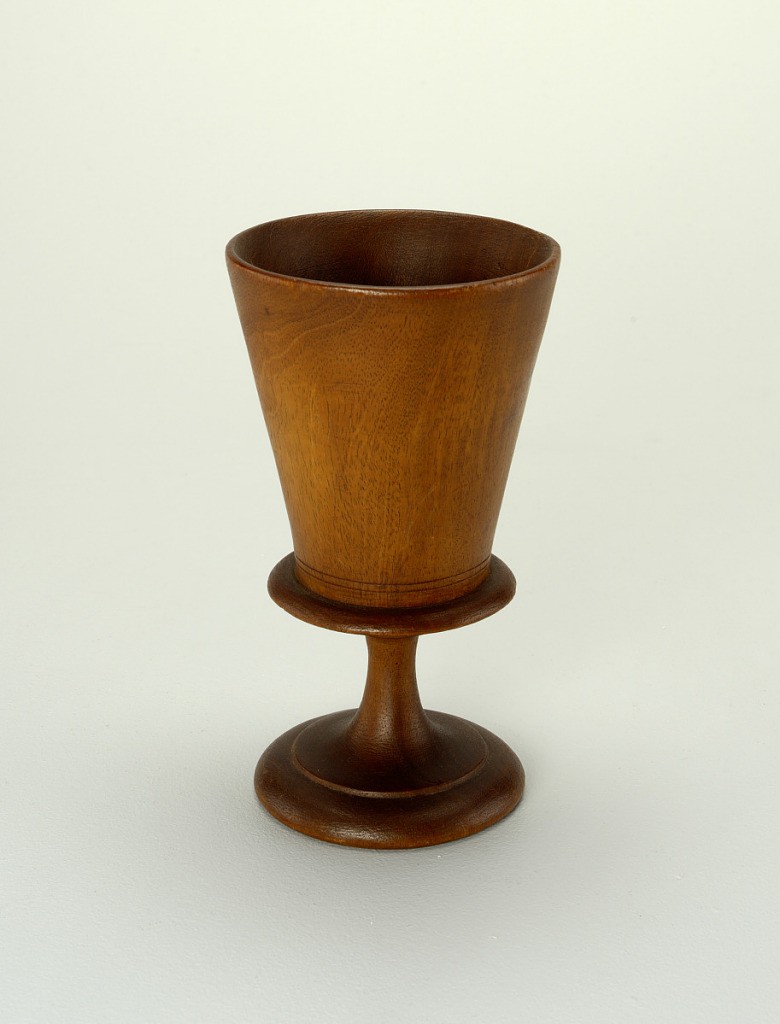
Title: goblet
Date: early 1800s
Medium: Ash or Walnut treen
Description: The goblet is turned from one piece of wood. The body tapers outward toward the lip and is straight-sided. At the base of the body is an extended flange molding. The stem is curved and tapers outward toward body and foot. The foot is circular and turned with one small step molding.